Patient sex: M
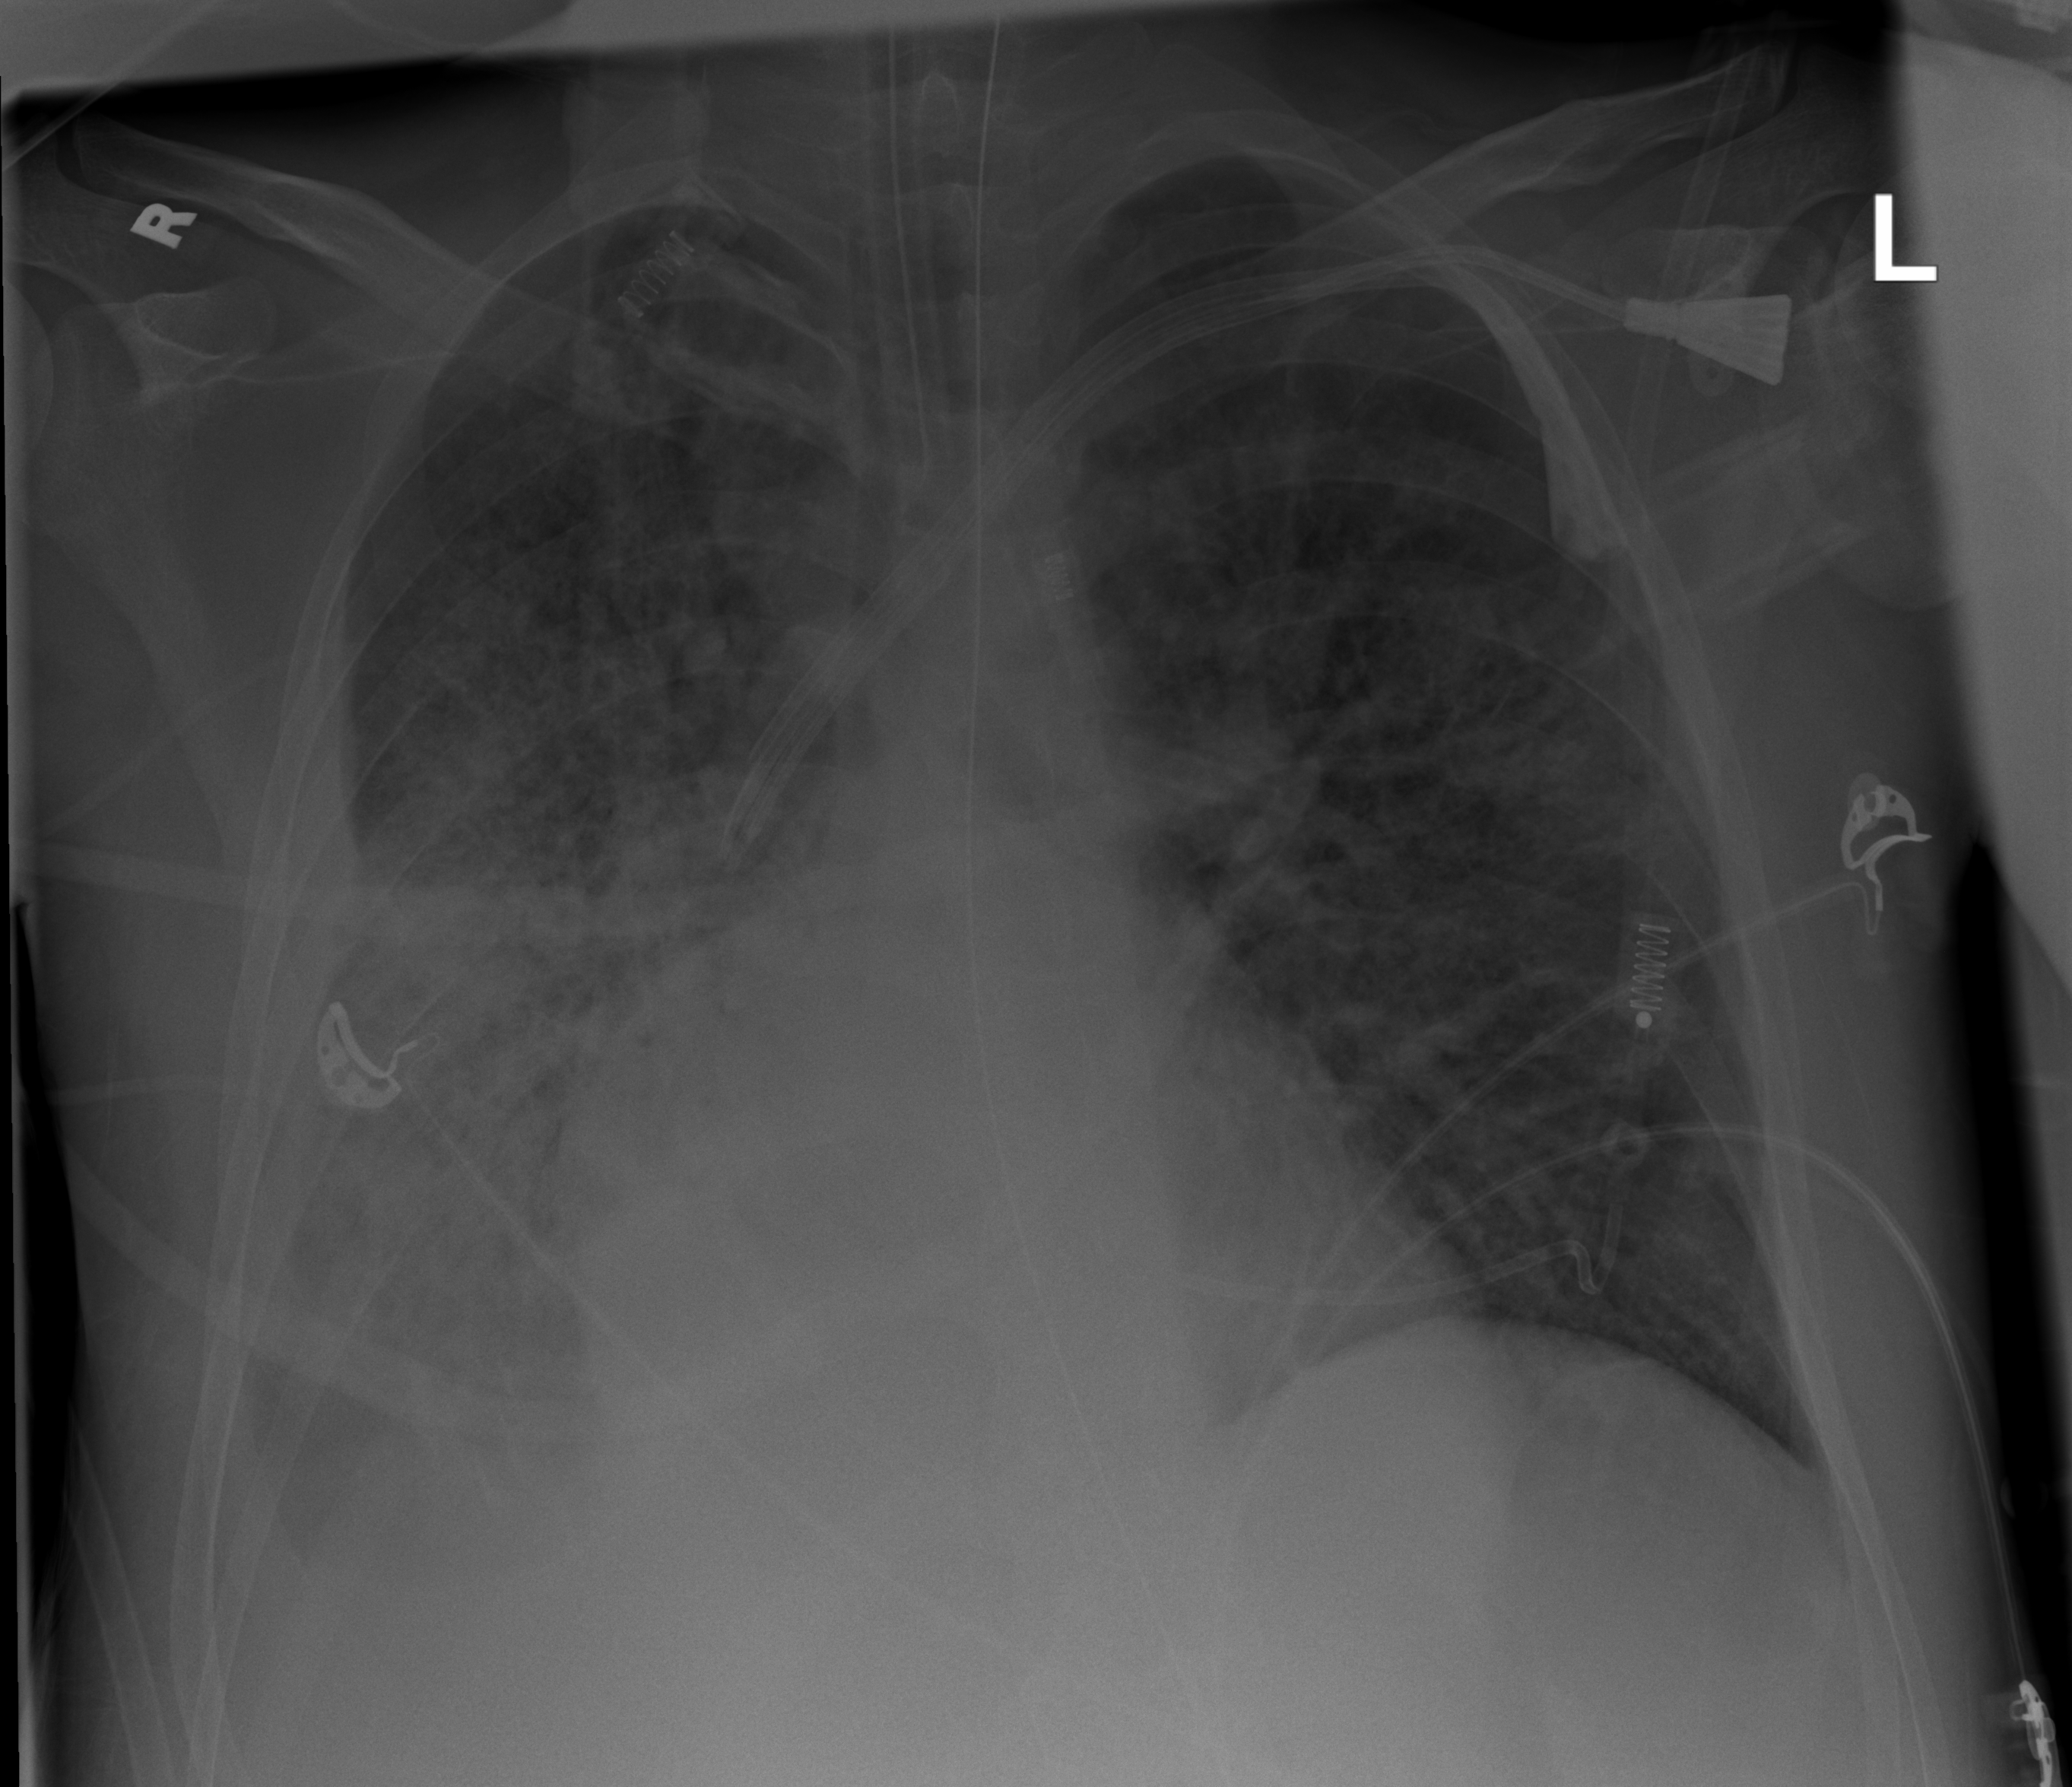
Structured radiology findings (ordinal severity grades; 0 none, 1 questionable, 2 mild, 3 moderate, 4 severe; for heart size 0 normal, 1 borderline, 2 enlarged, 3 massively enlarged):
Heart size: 2
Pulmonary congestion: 3
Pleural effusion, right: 2
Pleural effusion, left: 0
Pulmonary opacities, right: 4
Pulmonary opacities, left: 3
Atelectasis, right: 3
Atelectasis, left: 2